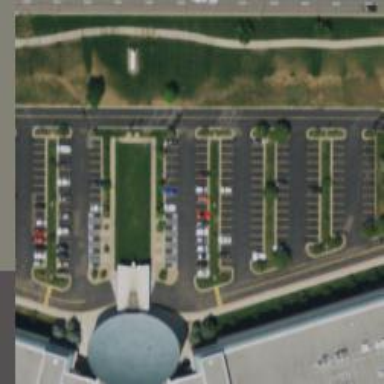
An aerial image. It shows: Parking space.